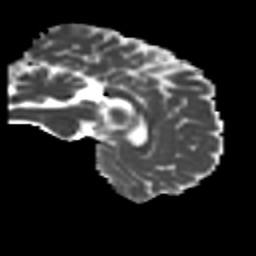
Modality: MD
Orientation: sagittal
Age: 21
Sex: male
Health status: healthy
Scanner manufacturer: siemens
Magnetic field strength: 3 T
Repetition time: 8.6 s
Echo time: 0.095 s